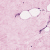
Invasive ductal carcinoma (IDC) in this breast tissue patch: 0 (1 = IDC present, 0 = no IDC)